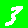
Digit: 3